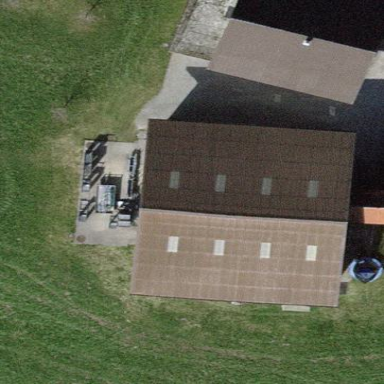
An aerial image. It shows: Farm building.